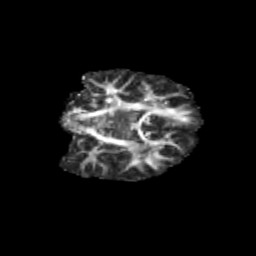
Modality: FA
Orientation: coronal
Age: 10
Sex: female
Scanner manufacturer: siemens
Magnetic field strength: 3 T
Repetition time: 3.8 s
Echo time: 0.07 s